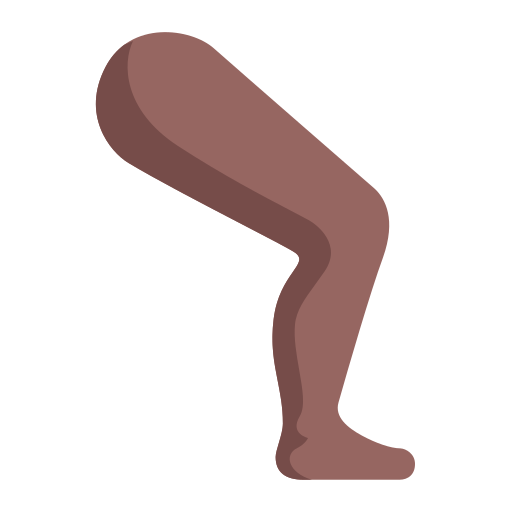
leg flat  dark